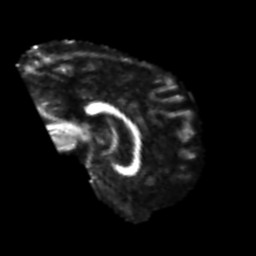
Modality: FA
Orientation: sagittal
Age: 66
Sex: male
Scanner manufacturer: siemens
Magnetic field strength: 3 T
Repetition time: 4.999 s
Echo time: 0.07946 s